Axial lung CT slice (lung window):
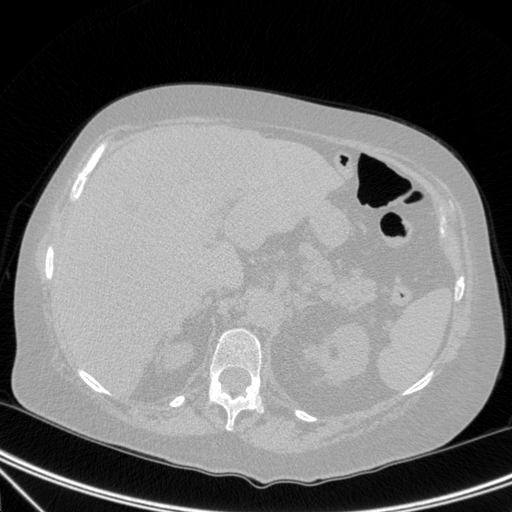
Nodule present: no